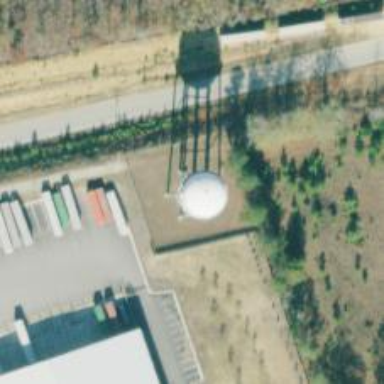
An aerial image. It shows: Water tower that is man-made.